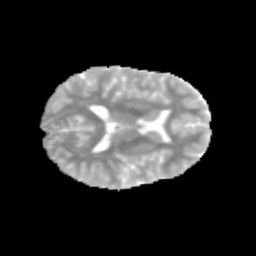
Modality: MD
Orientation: axial
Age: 12
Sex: female
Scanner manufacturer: siemens
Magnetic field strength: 3 T
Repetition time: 3.8 s
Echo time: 0.07 s